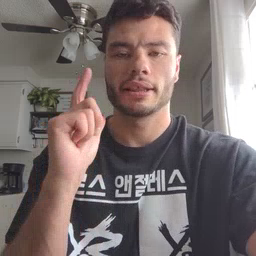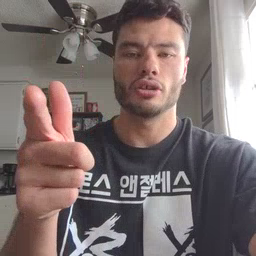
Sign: later